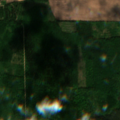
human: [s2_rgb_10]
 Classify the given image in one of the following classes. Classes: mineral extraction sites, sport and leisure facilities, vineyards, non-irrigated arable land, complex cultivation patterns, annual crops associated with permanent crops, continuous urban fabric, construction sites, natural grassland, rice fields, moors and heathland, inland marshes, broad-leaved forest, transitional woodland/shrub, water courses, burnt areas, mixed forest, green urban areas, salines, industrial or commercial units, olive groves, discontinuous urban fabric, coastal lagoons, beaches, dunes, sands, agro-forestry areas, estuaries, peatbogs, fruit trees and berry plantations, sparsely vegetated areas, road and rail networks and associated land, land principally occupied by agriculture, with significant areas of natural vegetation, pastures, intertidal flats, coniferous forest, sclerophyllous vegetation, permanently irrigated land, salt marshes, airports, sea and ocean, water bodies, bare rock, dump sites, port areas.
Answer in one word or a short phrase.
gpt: non-irrigated arable land, broad-leaved forest, coniferous forest